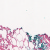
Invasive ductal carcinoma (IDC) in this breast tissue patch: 0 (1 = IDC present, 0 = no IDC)